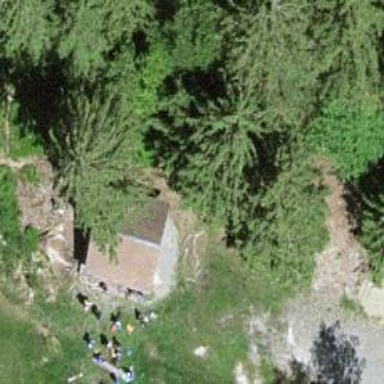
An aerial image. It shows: Picnic table located in leisure land area.